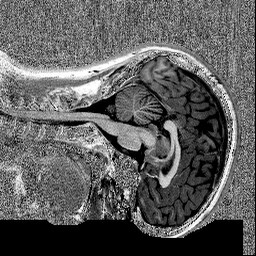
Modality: MP2RAGE
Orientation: sagittal
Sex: female